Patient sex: M
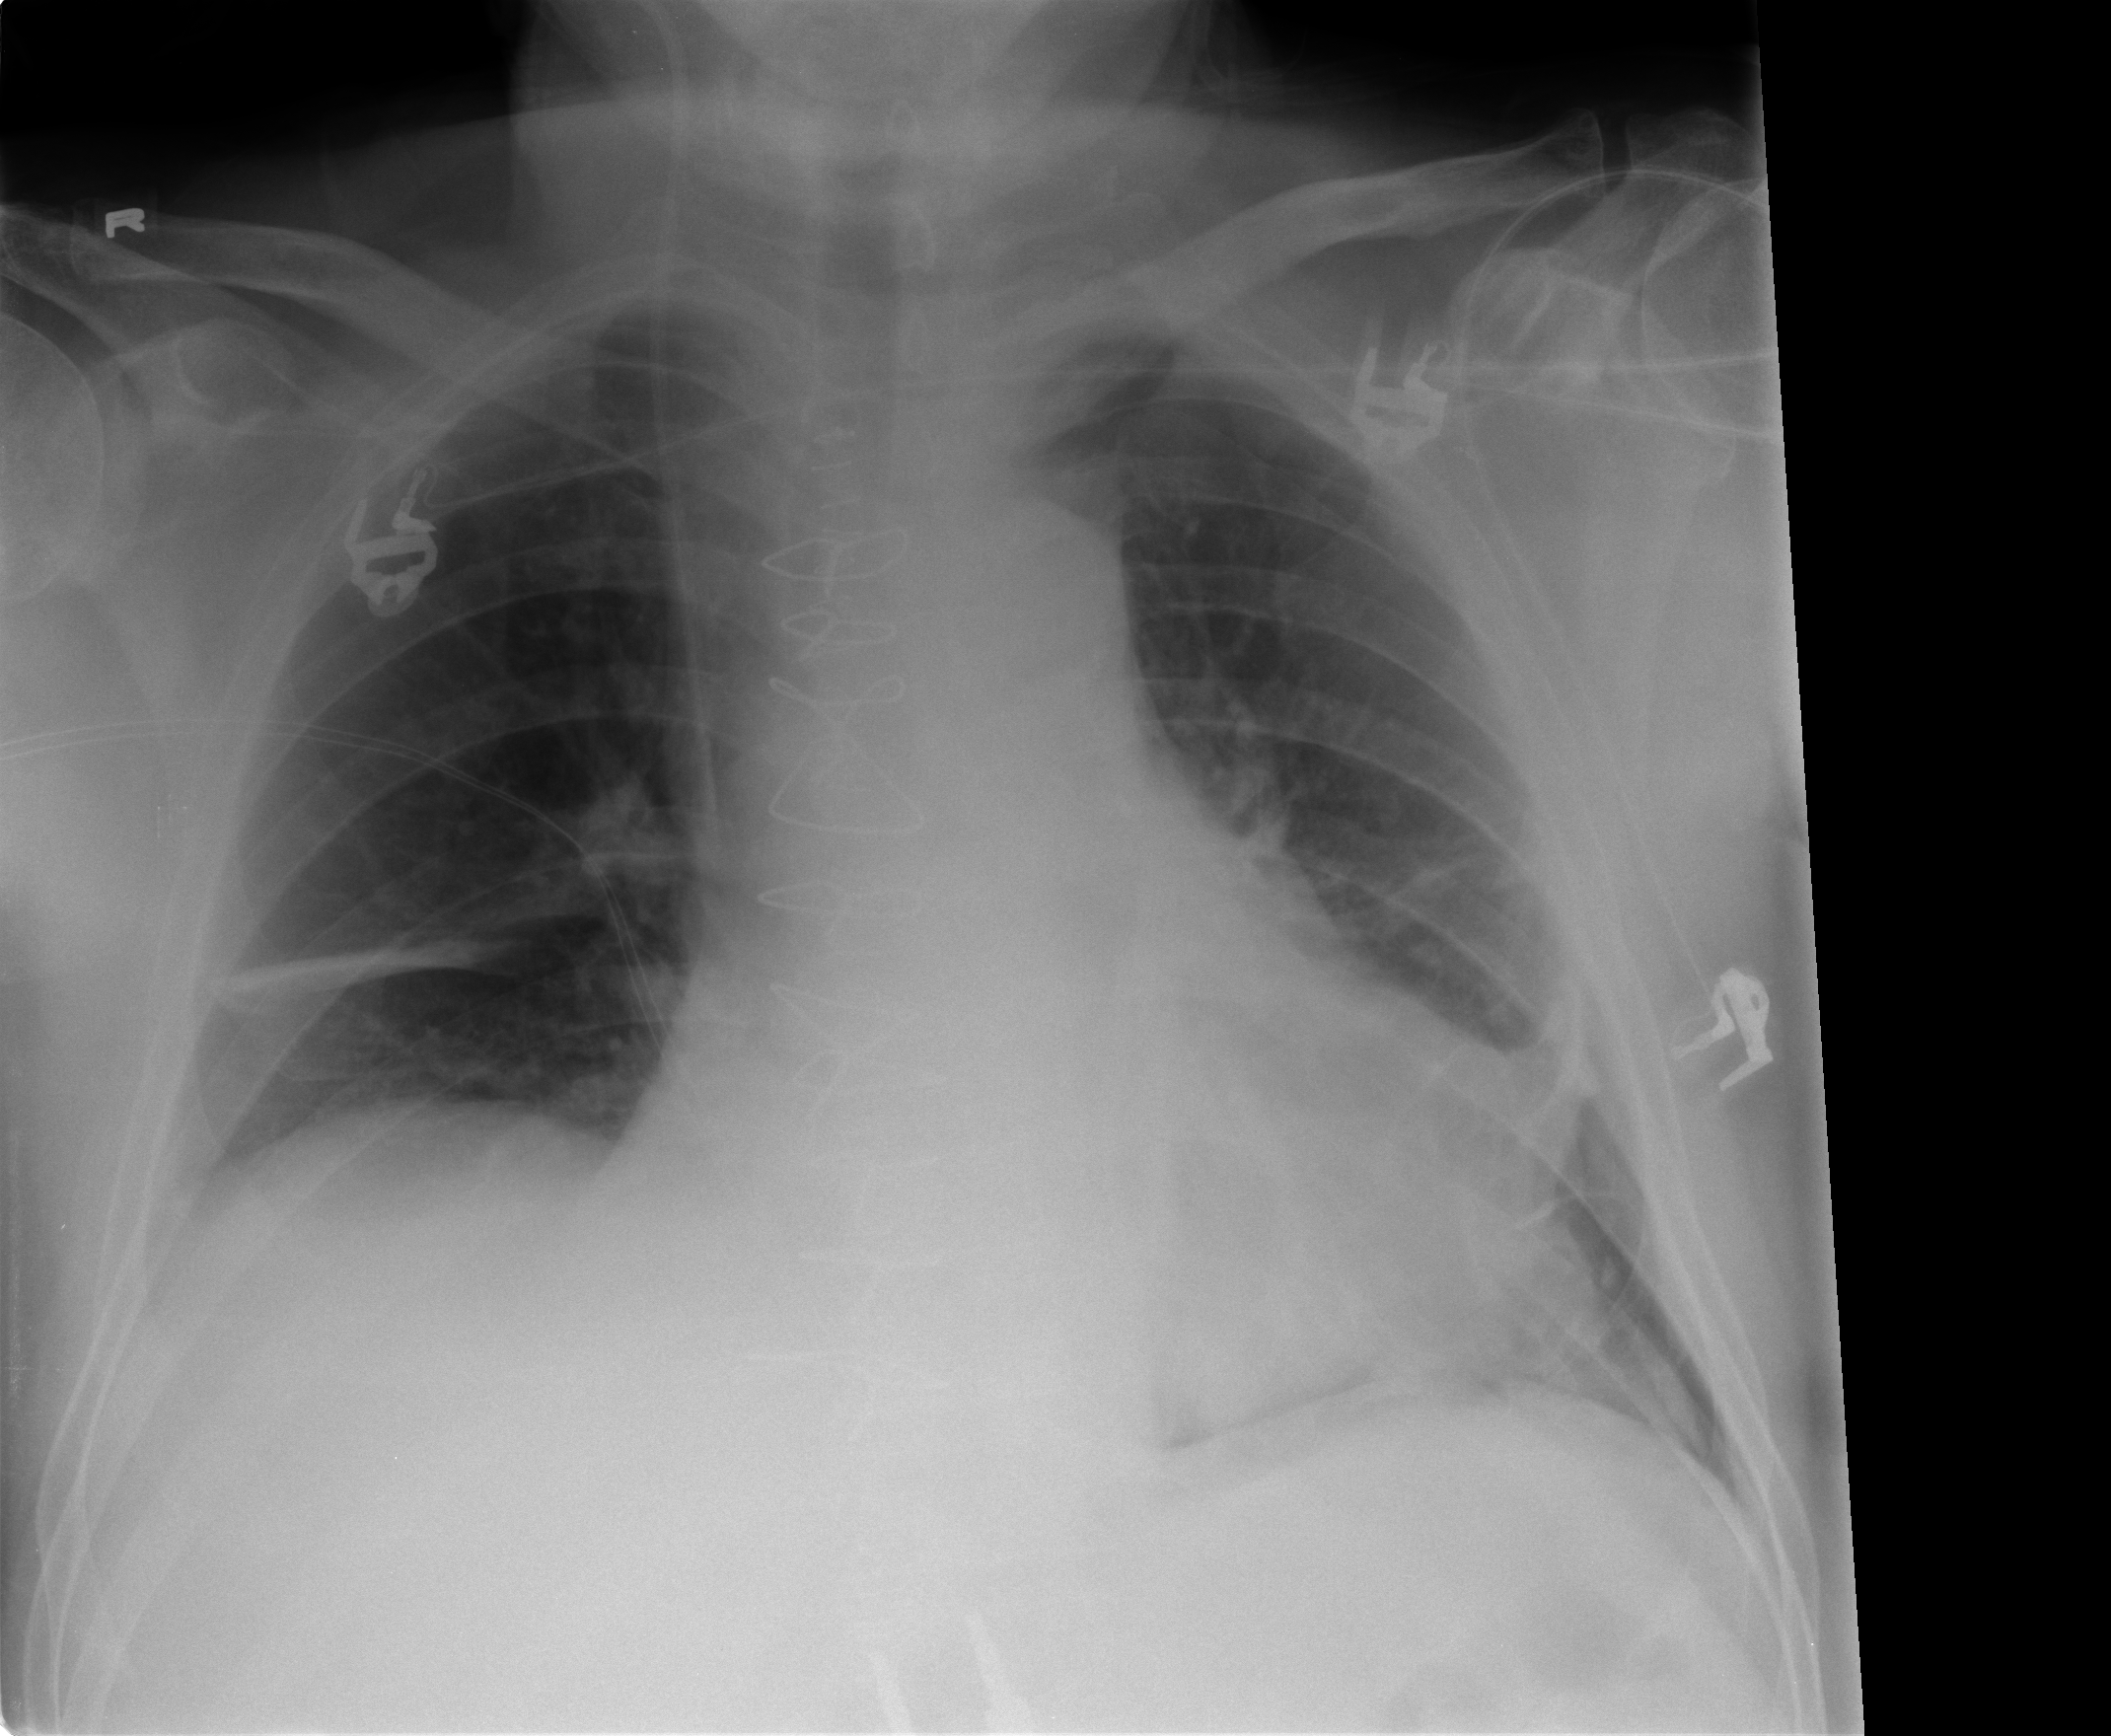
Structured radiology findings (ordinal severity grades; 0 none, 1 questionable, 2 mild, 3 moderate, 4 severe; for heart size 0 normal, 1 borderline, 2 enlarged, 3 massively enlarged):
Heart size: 2
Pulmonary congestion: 2
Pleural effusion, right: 0
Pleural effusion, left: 2
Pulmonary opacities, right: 0
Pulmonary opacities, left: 0
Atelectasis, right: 2
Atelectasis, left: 2